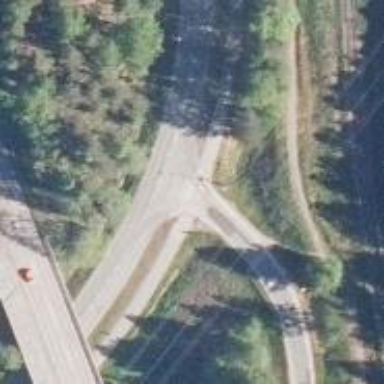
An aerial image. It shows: Secondary link road with asphalt surface. It is considered as tertiary road in terms of functional class.